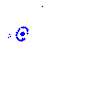
Particle: proton